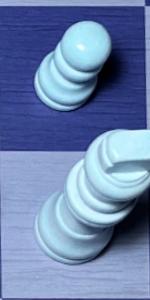
Label: King_White